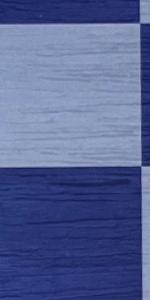
Label: Empty